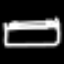
Label: bed